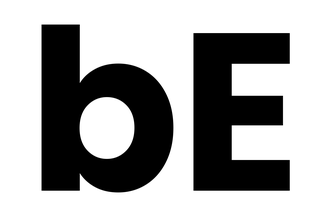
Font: Poppins-Bold